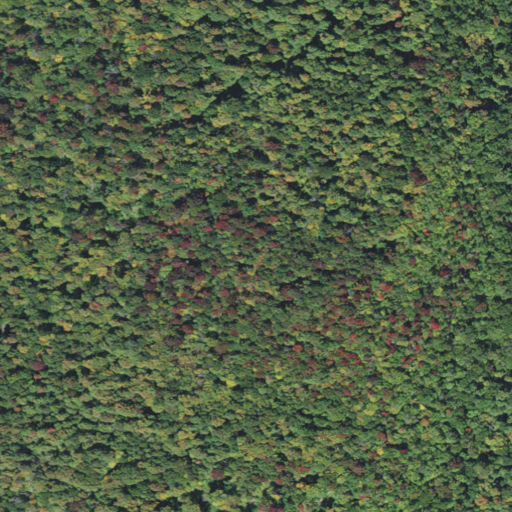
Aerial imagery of mountain in Vermont named Shattuck Mountain containing deciduous forest and mixed forest